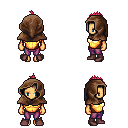
a pixel art fantasy rpg character, female body template, human, tanned skin, gold chest armor, magenta pants, ruby red mohawk hairstyle, cloth hood, maroon shoes, four views (front, back, left, right), 2x2 character sprite sheet, small pixel art, hard edges, no anti-aliasing